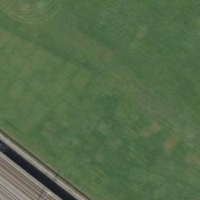
EUNIS habitat code: 56
Species observed at this site:
Cyperus esculentus